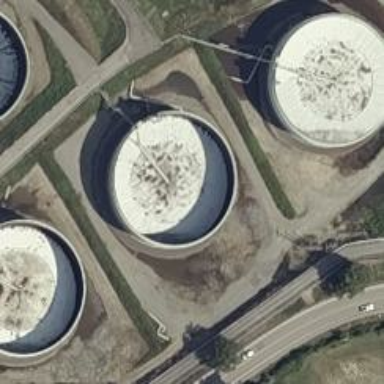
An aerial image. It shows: Building with storage tank.